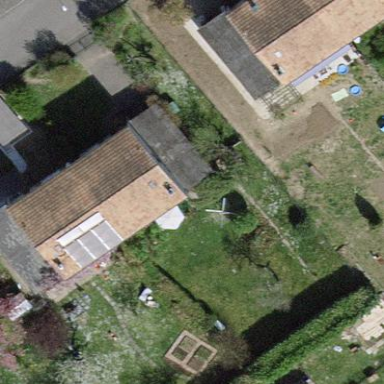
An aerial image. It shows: Garden surrounded by fence.